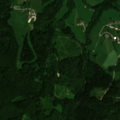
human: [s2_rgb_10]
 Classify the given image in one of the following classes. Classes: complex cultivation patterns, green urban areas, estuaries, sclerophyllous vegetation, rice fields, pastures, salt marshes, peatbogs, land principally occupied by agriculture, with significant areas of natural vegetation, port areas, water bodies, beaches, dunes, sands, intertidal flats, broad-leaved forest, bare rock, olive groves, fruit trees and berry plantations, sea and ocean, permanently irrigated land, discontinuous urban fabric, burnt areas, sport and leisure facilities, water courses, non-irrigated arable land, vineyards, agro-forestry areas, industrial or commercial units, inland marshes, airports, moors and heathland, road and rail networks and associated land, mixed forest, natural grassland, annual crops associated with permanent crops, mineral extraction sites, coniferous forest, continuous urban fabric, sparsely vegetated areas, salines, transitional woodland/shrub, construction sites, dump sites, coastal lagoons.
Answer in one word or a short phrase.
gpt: complex cultivation patterns, coniferous forest, mixed forest